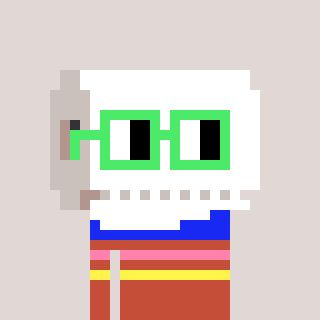
a pixel art character with square light green glasses, a toiletpaper-full-shaped head and a rust-colored body on a warm background